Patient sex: F
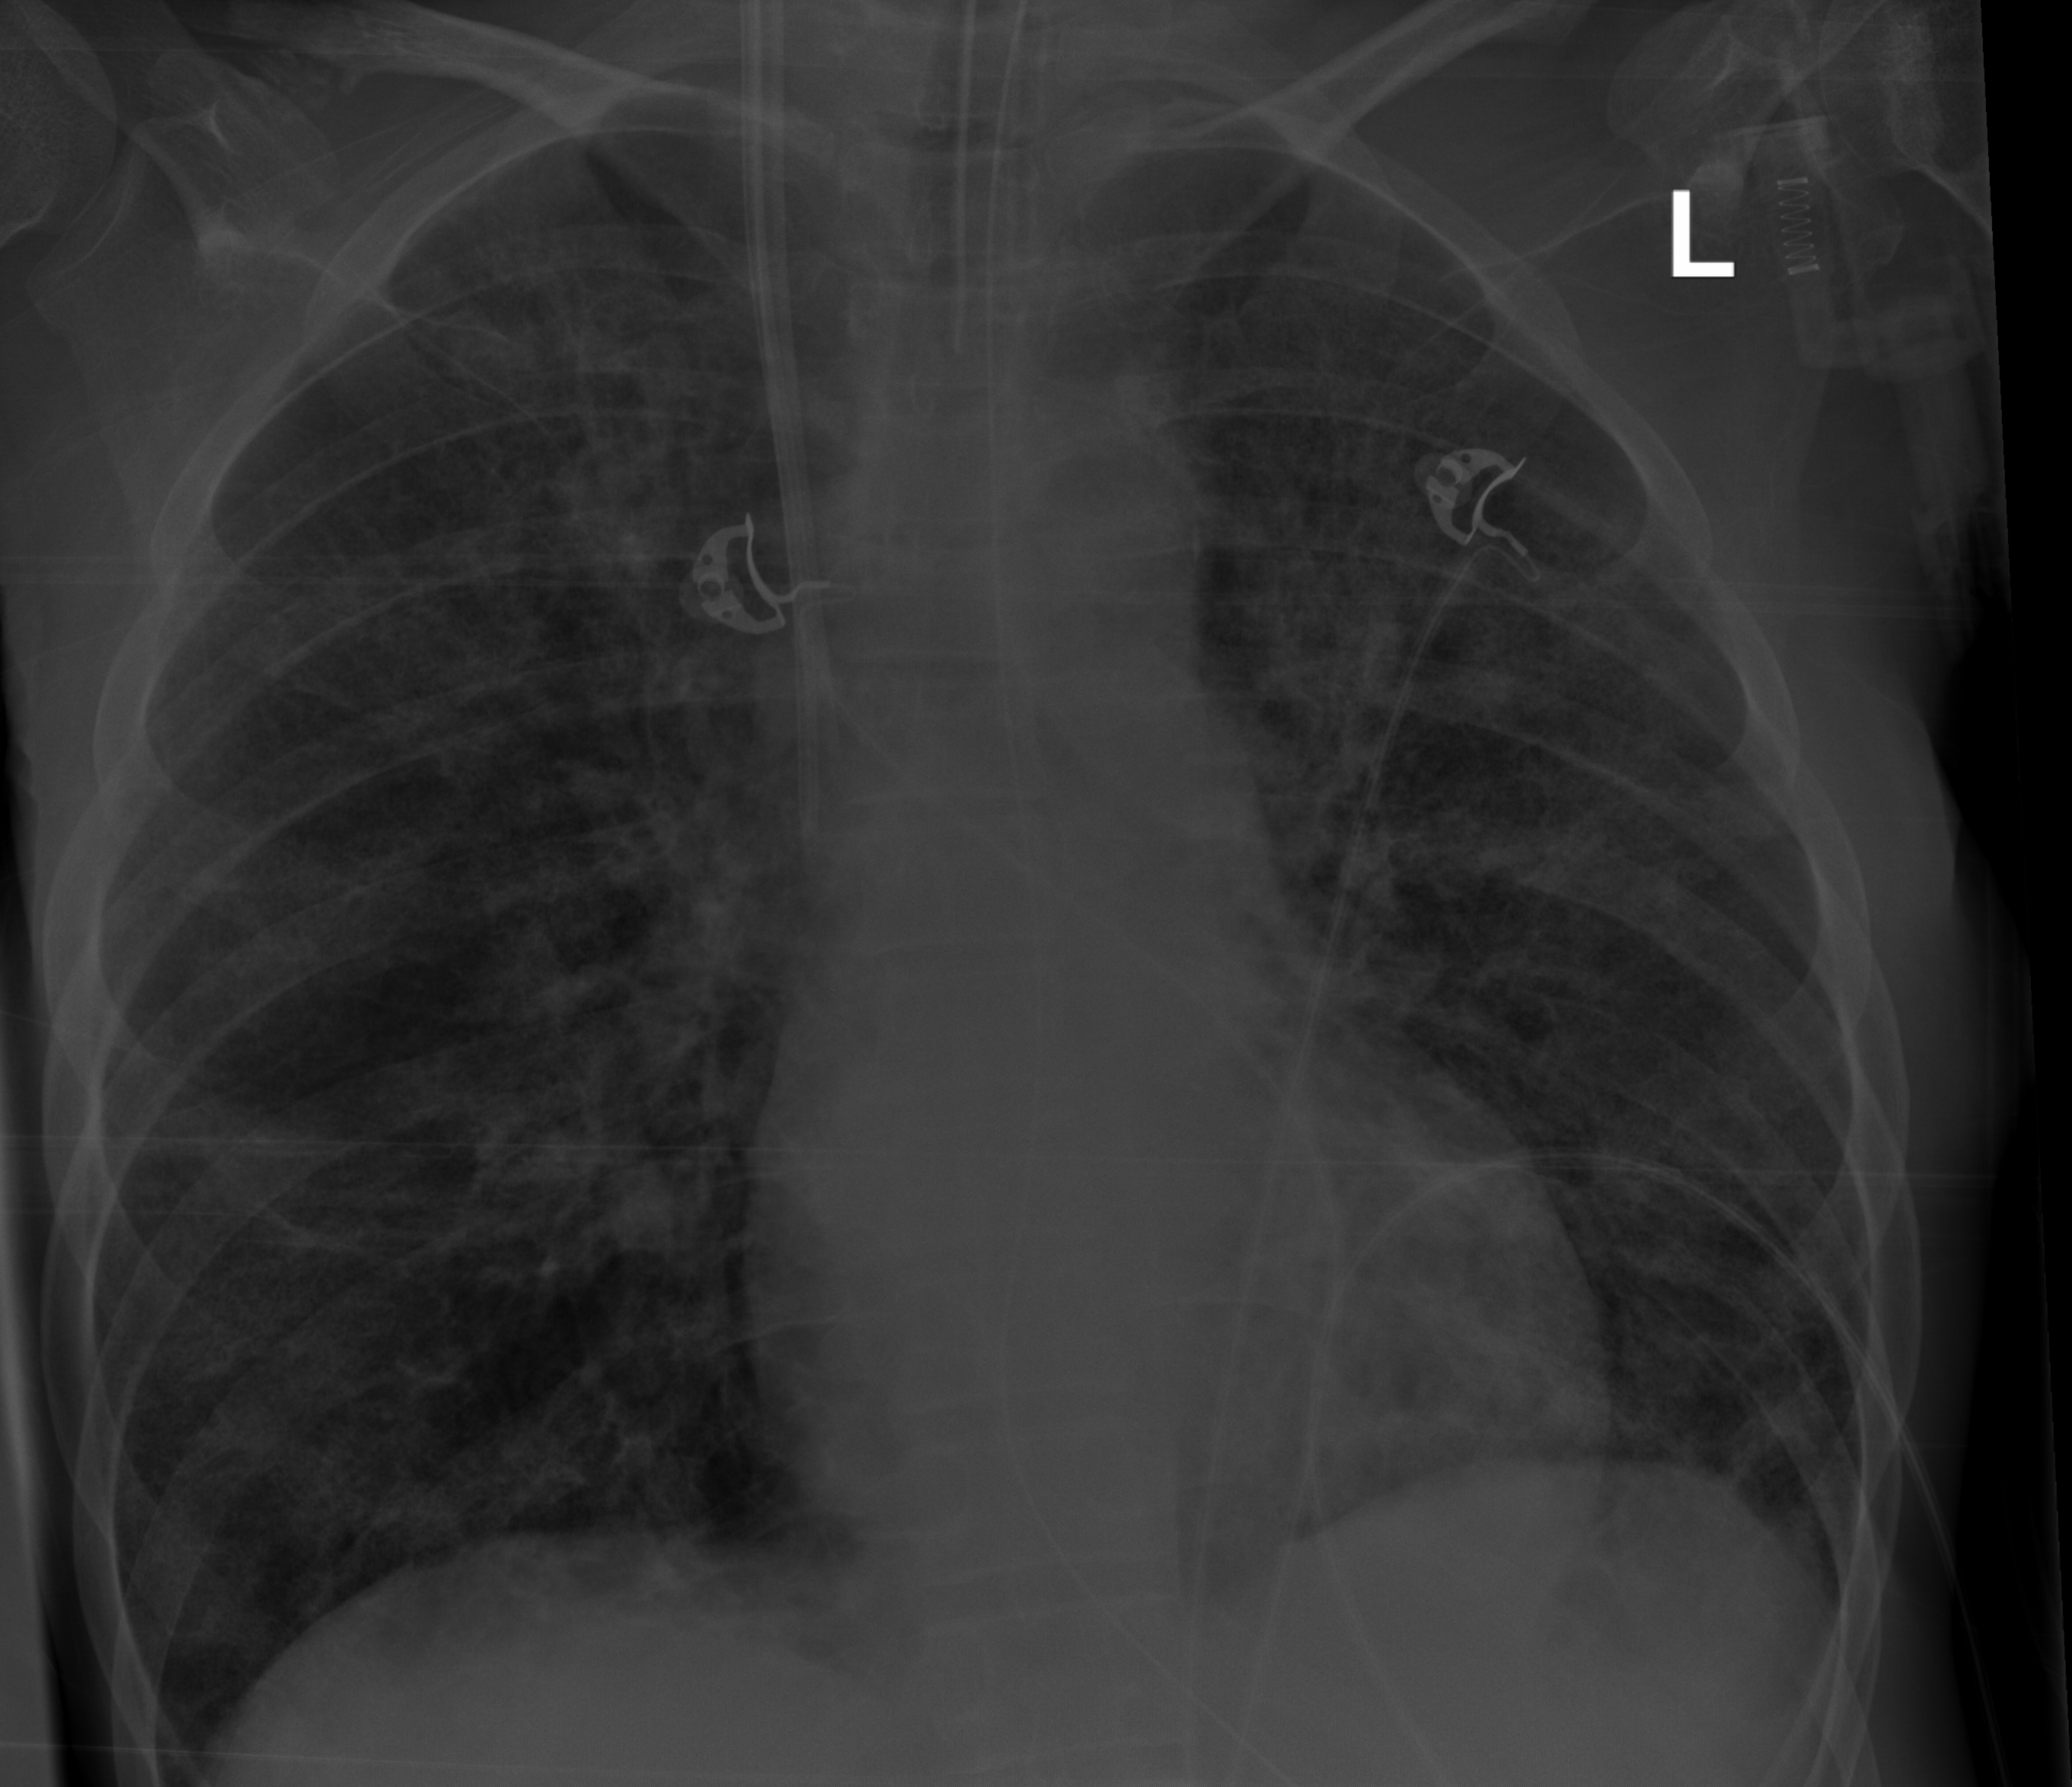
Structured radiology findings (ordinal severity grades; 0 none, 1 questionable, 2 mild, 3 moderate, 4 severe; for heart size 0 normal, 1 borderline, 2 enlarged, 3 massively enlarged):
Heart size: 1
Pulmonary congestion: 0
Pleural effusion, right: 0
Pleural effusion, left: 0
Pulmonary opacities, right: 3
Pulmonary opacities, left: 3
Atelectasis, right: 0
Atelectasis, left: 0